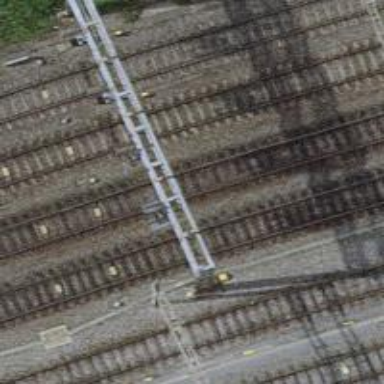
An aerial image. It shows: Railway signal.